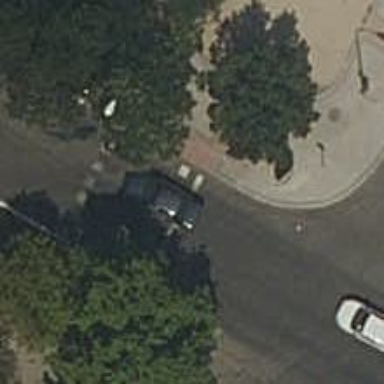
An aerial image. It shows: Road crossing with traffic signals.